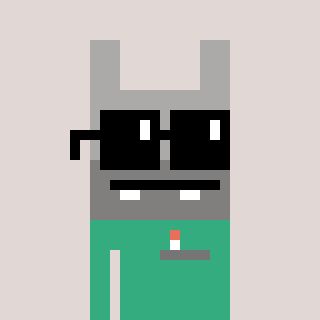
a pixel art character with square black sunglasses, a rabbit-shaped head and a teal-colored body on a warm background